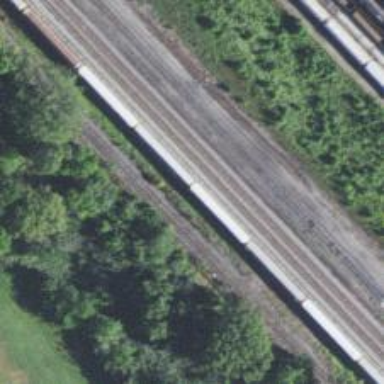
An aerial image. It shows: Railway siding with rails.